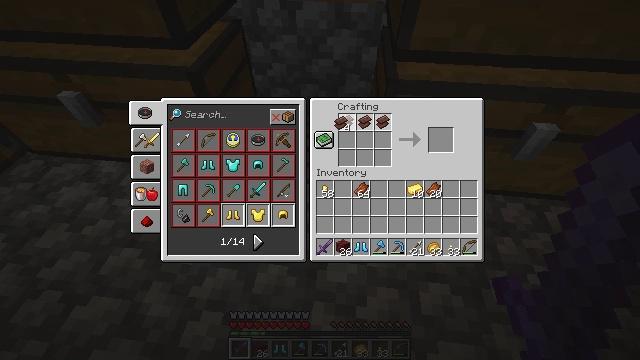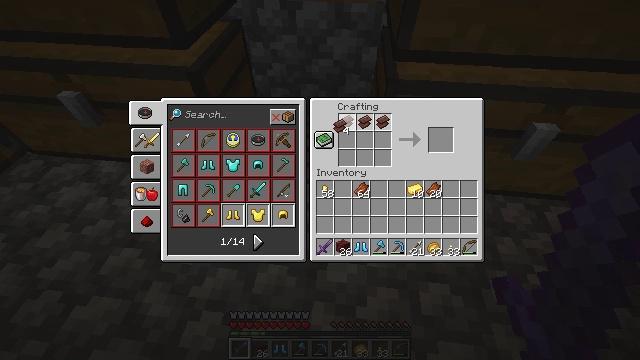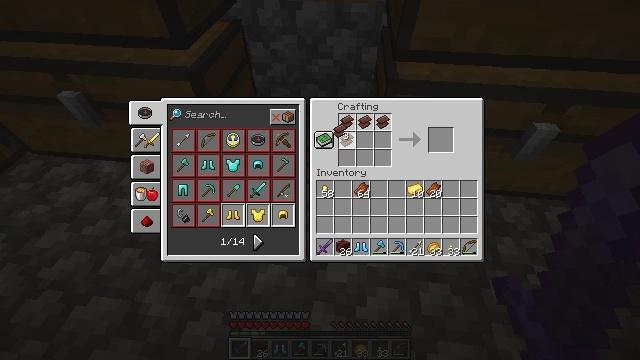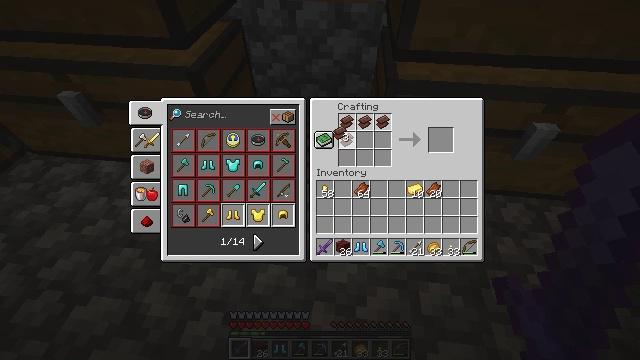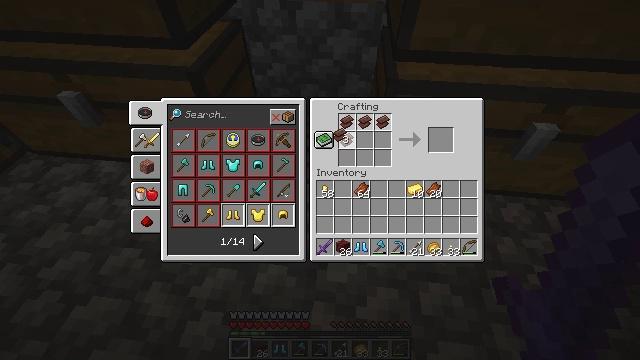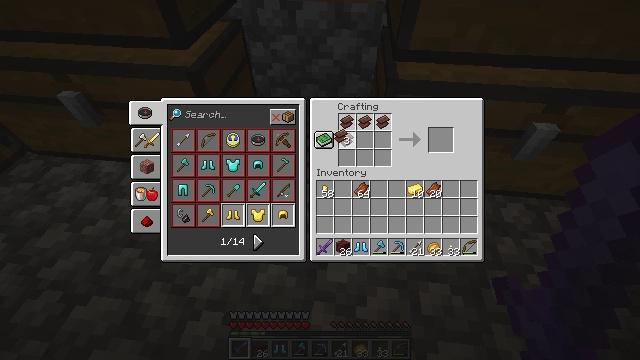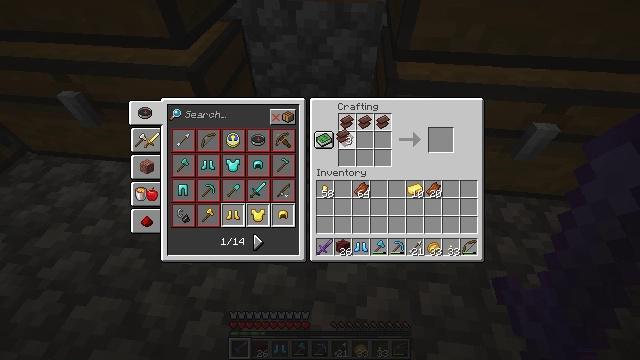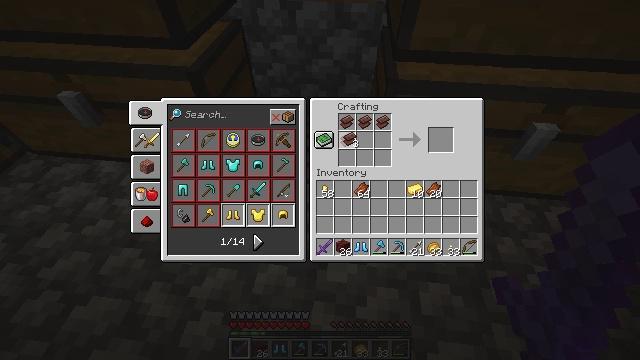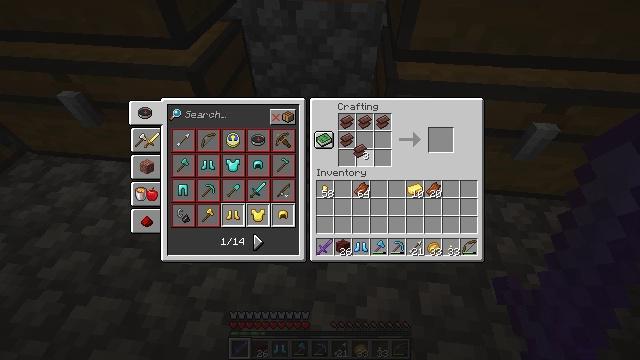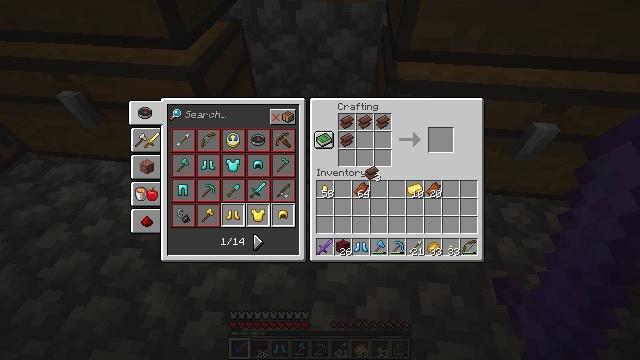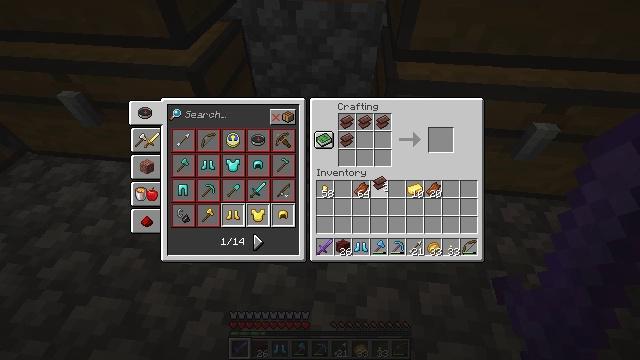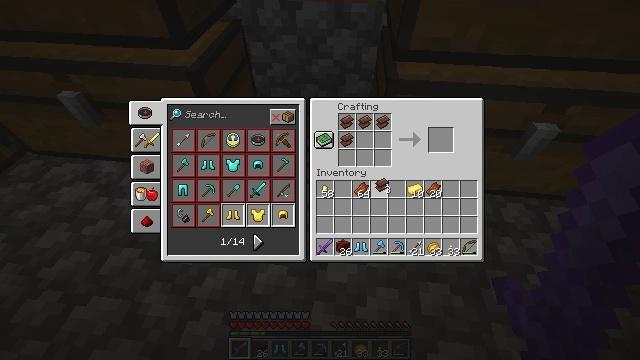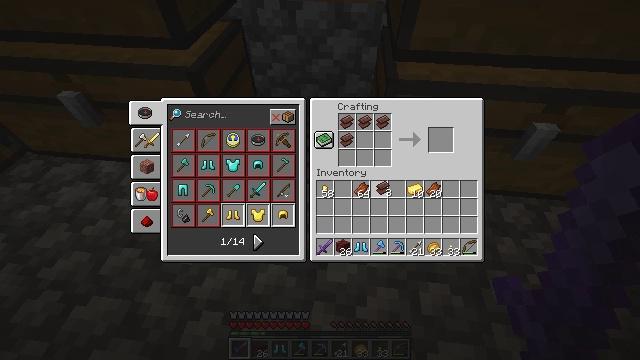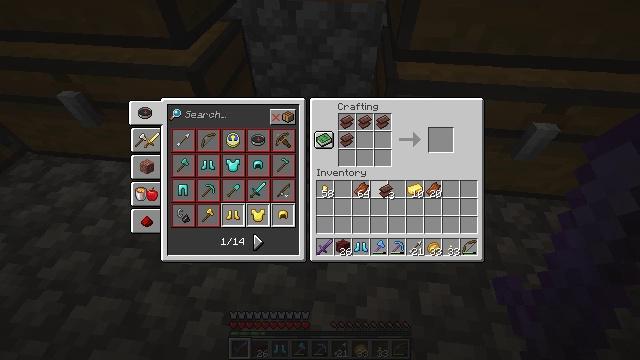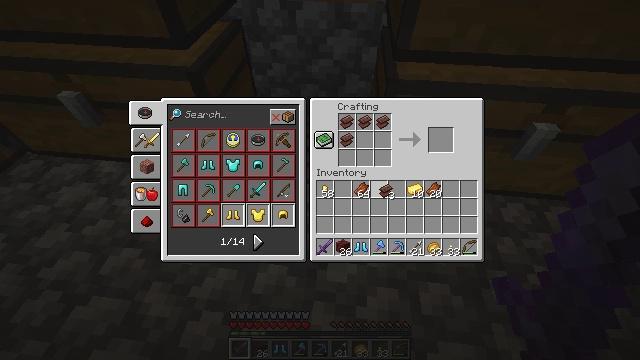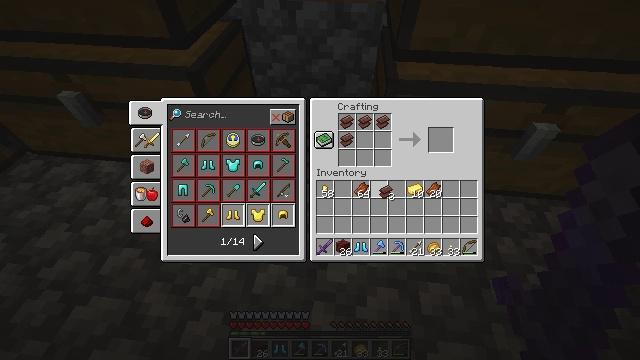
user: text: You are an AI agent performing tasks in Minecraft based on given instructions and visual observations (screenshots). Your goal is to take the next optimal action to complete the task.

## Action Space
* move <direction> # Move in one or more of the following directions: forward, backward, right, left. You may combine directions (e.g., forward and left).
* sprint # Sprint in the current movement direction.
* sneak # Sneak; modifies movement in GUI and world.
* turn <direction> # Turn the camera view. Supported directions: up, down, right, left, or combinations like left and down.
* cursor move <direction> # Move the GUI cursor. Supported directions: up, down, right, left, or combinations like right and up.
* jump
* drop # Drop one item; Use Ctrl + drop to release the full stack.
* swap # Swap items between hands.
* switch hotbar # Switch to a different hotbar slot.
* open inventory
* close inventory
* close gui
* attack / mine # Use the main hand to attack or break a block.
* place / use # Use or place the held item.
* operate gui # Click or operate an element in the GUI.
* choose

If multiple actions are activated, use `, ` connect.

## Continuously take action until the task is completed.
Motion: motion action
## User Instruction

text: Transform netherite scraps and gold into a netherite ingot.
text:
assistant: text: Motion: choose
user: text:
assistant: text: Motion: choose
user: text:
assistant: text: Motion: choose
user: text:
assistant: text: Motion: choose
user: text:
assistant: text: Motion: choose
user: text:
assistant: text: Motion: choose
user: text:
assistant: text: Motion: no_op
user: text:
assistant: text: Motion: cursor move right and down
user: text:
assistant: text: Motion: cursor move right and down
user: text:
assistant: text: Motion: cursor move right and down
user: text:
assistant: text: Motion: no_op
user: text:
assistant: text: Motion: no_op
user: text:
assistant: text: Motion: no_op
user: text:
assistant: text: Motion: no_op
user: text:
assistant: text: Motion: no_op
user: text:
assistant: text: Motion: operate gui
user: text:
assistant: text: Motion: operate gui
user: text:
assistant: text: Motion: operate gui
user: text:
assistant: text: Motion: no_op
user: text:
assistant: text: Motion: no_op
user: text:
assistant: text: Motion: cursor move right
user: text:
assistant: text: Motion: cursor move right
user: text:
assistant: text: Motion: no_op
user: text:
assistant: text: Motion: no_op
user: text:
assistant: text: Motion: operate gui
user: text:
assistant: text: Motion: operate gui
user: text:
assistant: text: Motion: operate gui
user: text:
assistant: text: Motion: no_op
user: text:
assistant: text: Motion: cursor move left and up
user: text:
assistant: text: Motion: cursor move up